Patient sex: F
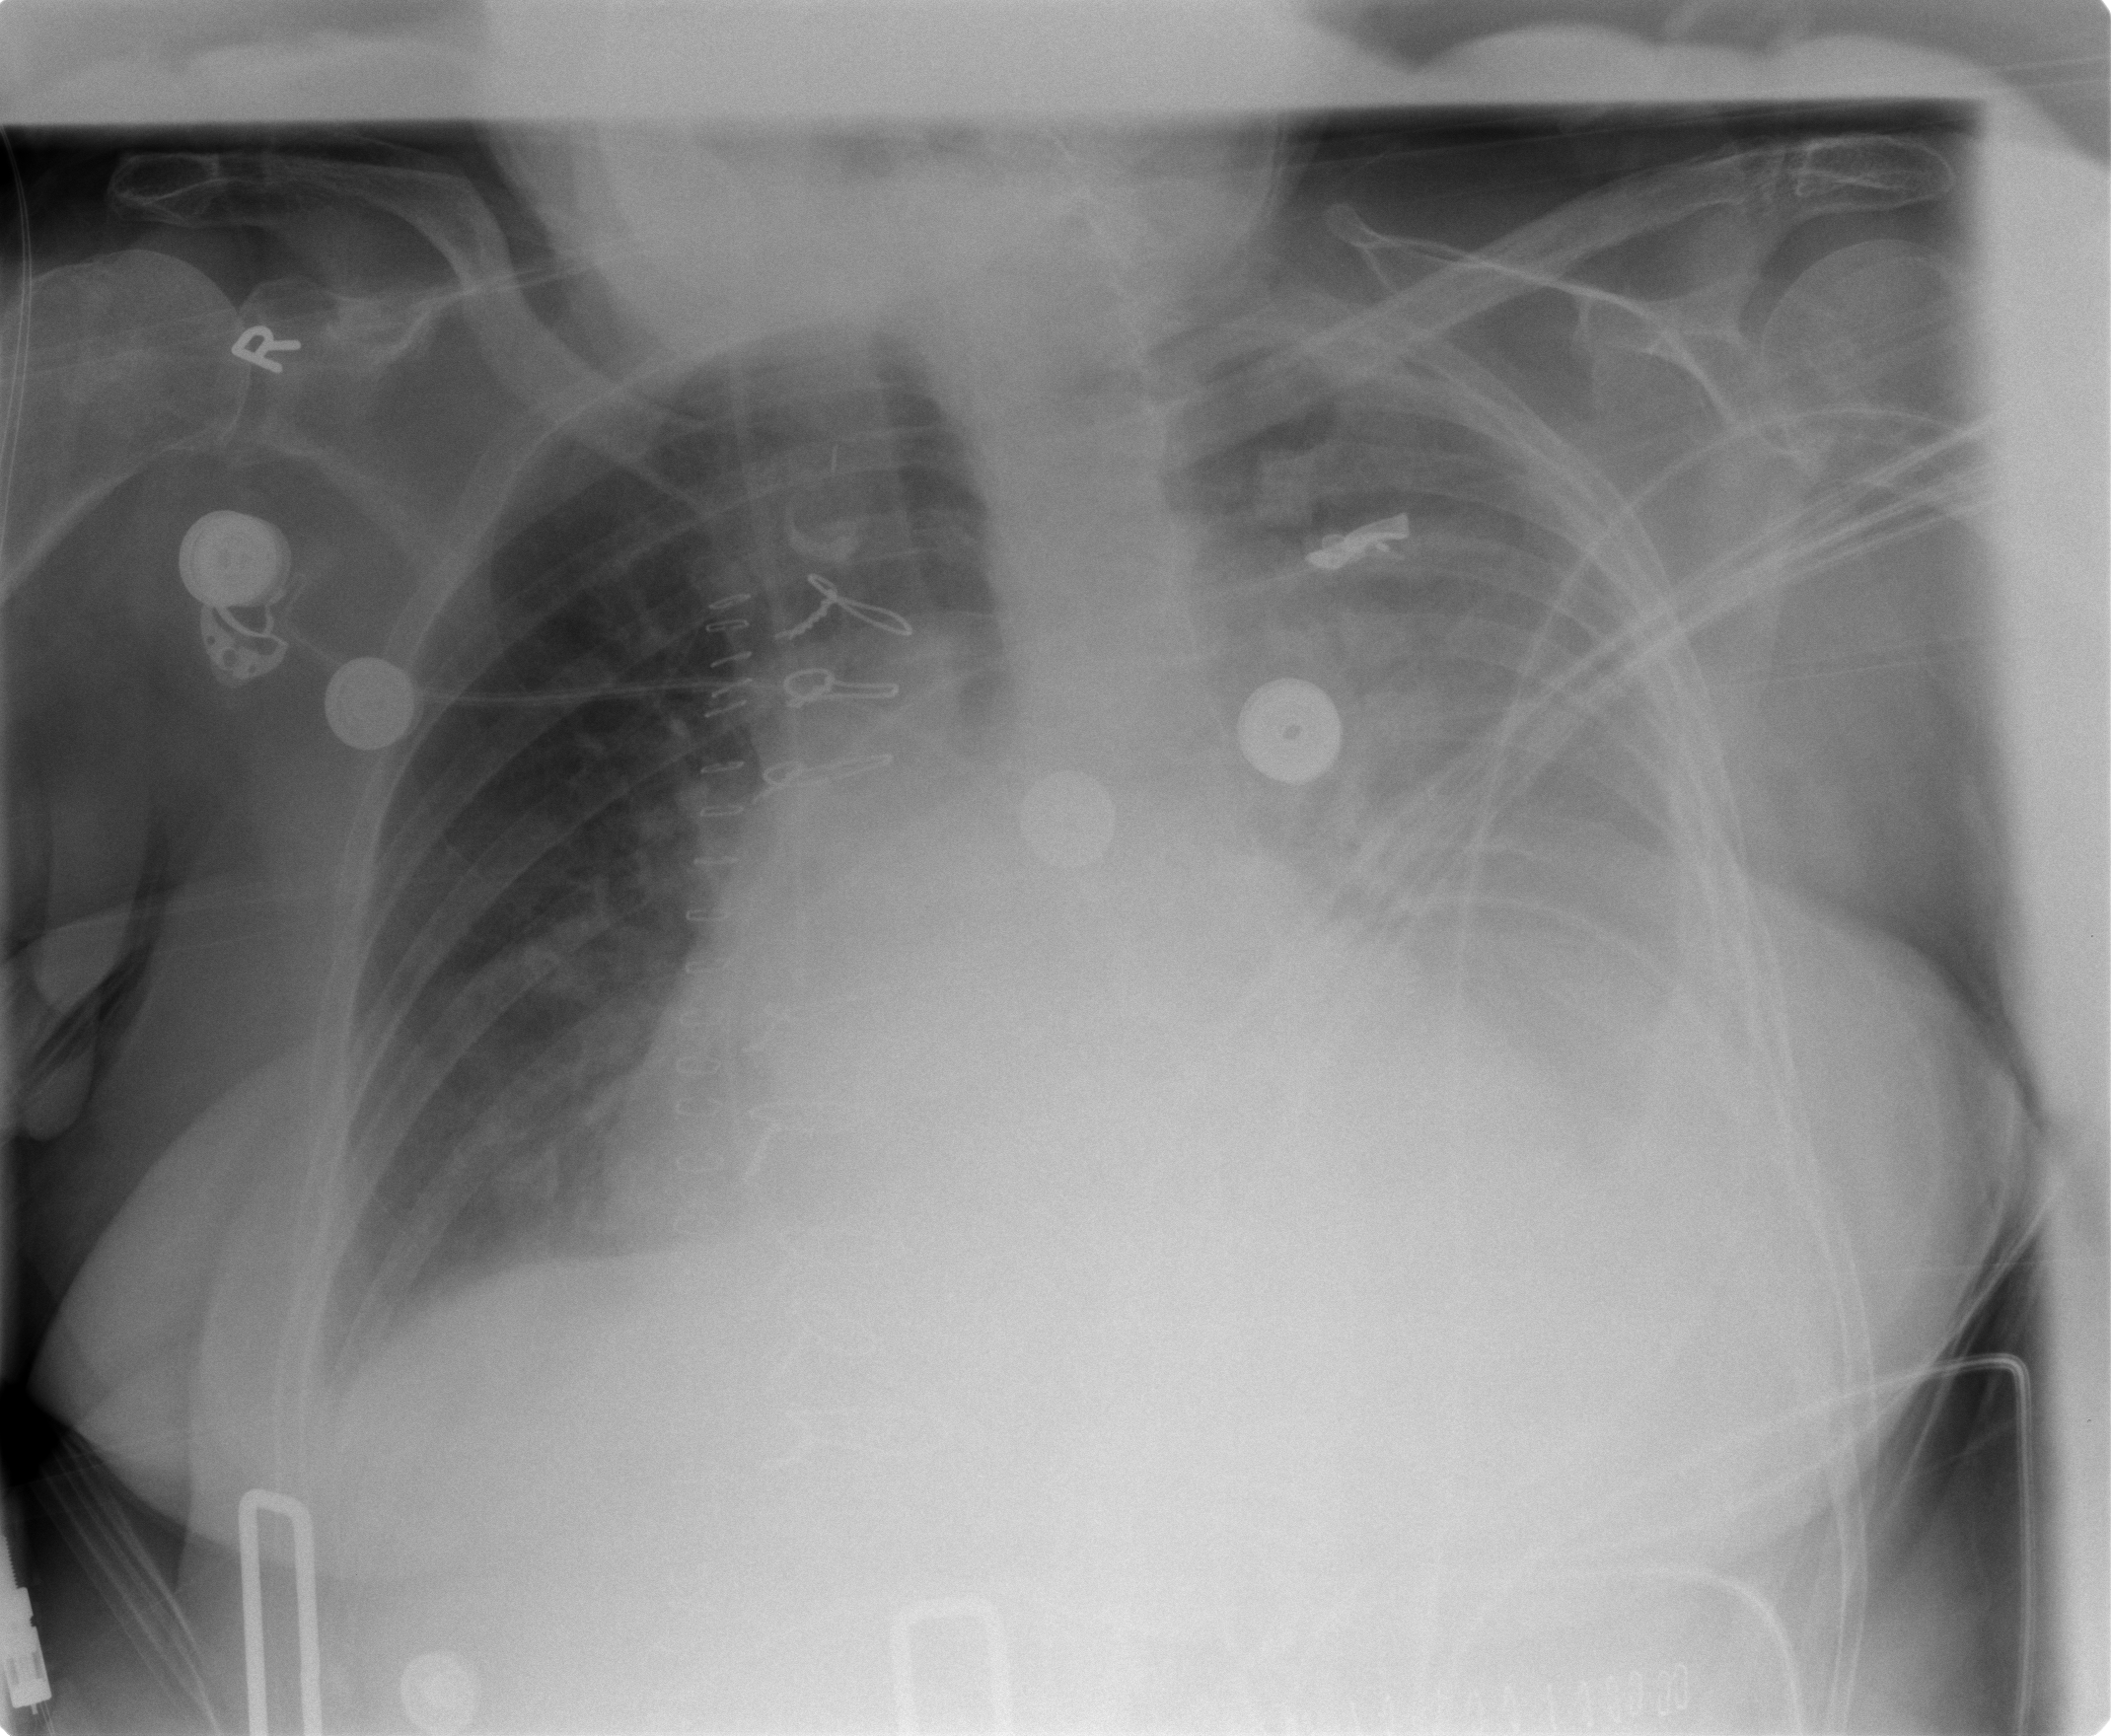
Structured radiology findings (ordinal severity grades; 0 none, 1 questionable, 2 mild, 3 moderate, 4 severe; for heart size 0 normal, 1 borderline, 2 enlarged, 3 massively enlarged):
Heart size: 2
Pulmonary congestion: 2
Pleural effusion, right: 1
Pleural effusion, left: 3
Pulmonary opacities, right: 1
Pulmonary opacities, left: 1
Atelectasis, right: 2
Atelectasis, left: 3